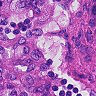
Metastatic tissue present: no